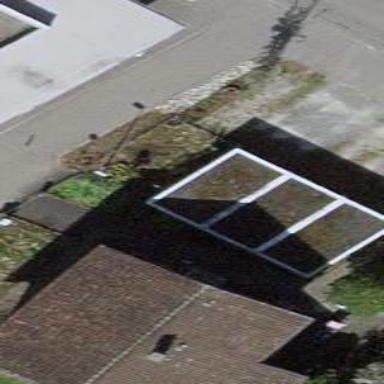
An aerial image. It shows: Group of garages.